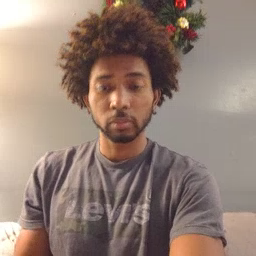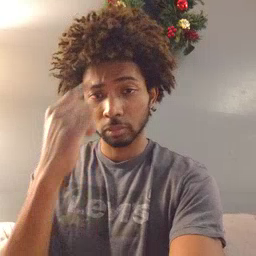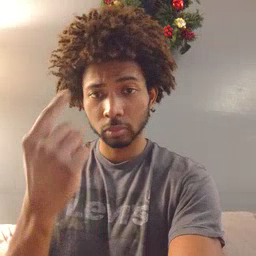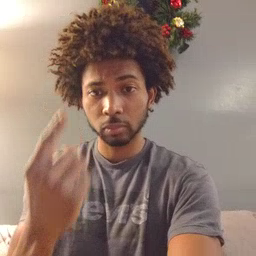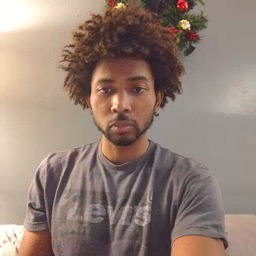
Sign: penny